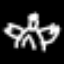
Label: angel